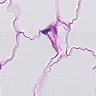
Metastatic tissue present: no